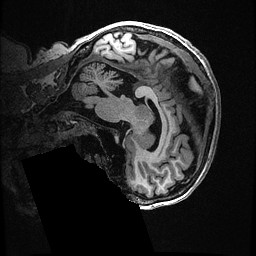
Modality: T1w
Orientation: sagittal
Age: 64
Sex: female
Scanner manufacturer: ge
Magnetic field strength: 3 T
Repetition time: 0.006952 s
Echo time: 0.00292 s